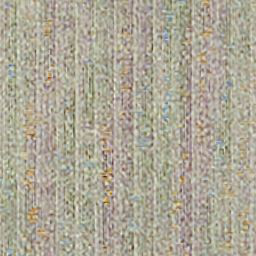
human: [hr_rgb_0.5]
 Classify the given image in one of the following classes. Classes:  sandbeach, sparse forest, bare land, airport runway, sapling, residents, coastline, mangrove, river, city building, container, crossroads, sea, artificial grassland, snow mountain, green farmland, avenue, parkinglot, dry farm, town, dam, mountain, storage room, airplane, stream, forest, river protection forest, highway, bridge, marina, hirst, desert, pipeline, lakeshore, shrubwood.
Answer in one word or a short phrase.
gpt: dry farm